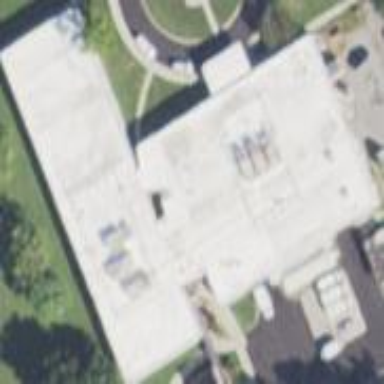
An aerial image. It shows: Hospital building with flat black roof. This hospital provides healthcare services.